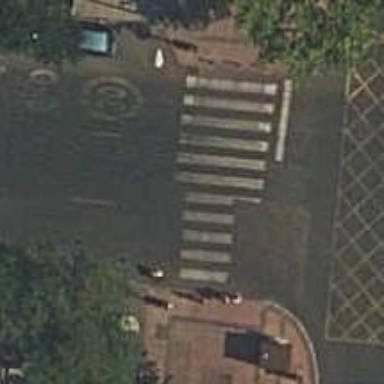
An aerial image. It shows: Zebra crossing with traffic signals. The crossing is marked by traffic lights.